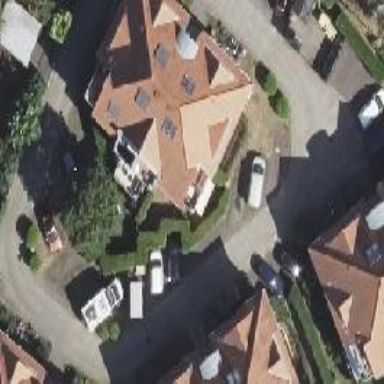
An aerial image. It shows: Driveway made of paving stones.